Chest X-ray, PA view. Patient: 67 years old, sex F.
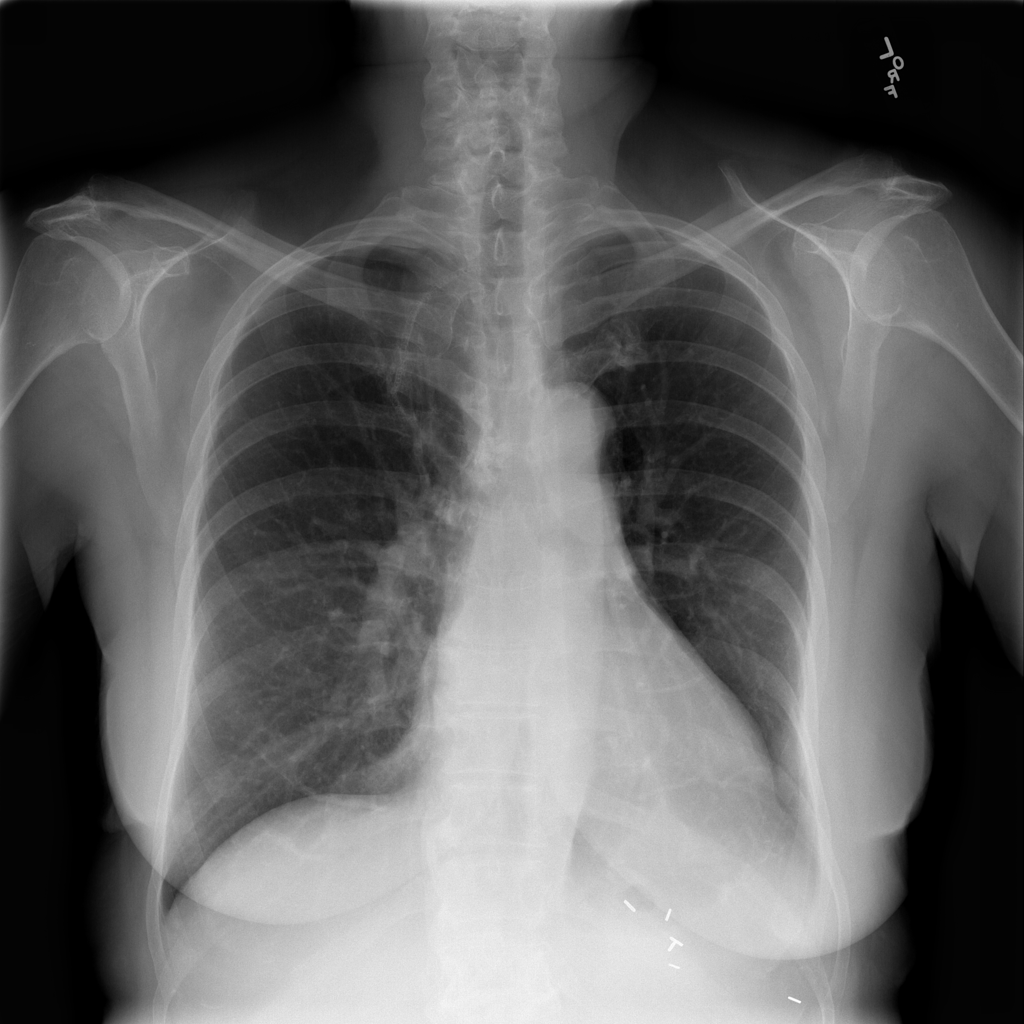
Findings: Effusion, Fibrosis